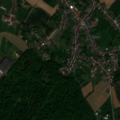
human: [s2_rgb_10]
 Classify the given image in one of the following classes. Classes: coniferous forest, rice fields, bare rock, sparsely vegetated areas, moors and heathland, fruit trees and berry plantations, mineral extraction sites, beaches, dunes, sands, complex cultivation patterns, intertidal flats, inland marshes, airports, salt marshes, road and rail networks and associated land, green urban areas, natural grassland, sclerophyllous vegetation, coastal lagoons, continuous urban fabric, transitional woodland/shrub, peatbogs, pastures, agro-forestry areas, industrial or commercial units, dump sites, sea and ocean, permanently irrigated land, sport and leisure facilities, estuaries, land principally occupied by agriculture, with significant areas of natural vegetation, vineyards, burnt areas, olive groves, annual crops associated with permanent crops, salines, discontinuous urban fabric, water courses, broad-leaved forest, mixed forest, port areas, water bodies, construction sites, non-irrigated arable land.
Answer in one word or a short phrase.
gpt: discontinuous urban fabric, industrial or commercial units, non-irrigated arable land, pastures, complex cultivation patterns, broad-leaved forest, moors and heathland